Question: When I enter Visual mode and press 'w' to select the word under the cursor, it selects the word, plus the following space. eg.:

I do not want the punctation in this example marked.
Is this just my vim acting like this?
I'm using spf13 vim configuration.. <URL>
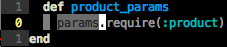
Answer: moves the cursor to the beginning of the next word. What you are looking for is , which moves the cursor to the end of the current word.